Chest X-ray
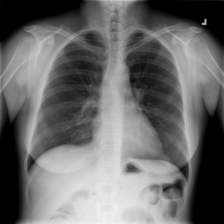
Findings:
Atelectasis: negative
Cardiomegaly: negative
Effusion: negative
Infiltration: negative
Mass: negative
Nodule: negative
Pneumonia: negative
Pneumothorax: negative
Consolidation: negative
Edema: negative
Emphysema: negative
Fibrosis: negative
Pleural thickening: negative
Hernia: negative